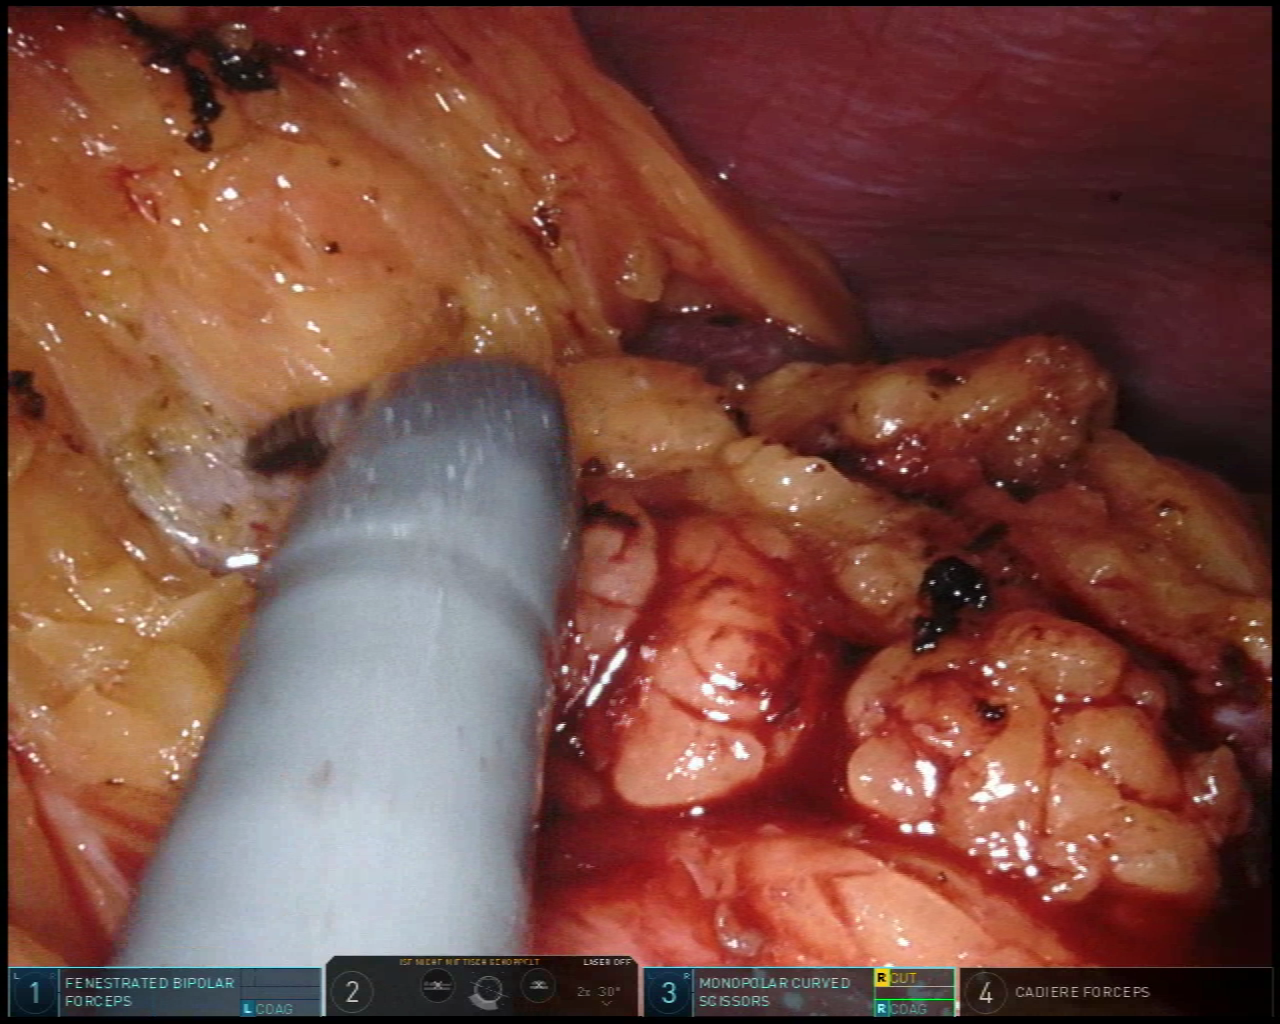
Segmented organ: spleen
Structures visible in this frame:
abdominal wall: yes
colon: no
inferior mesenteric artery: no
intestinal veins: no
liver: no
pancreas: no
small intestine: no
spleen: yes
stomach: yes
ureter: no
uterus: no
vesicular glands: no